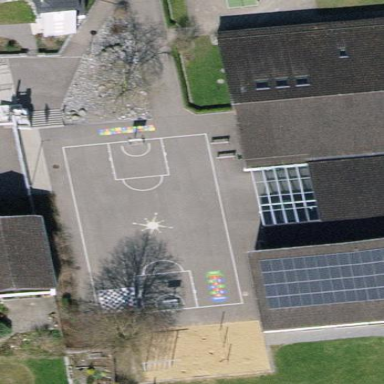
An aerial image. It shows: Basketball court in the leisure land pitch.